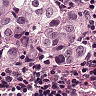
Metastatic tissue present: yes